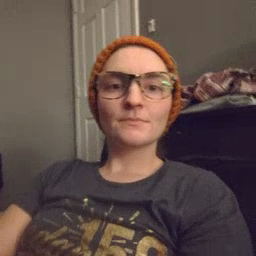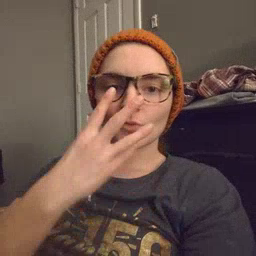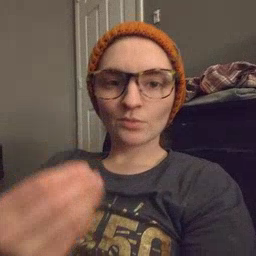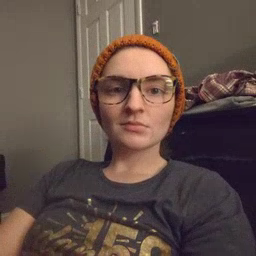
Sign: wolf